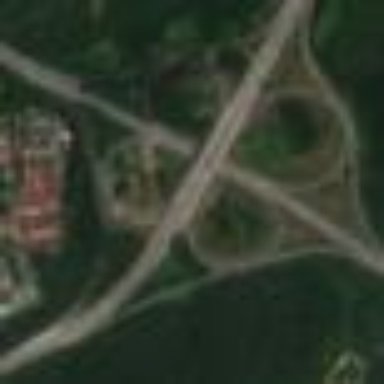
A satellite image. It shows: Motorway junction with intersection.